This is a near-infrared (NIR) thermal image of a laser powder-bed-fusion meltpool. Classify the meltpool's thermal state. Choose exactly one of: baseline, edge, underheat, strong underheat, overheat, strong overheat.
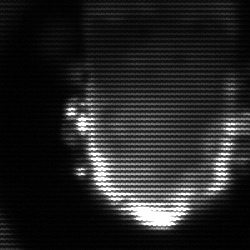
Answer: baseline